Question: V8 Date parser is broken:
'''
> new Date('asd qw 101')
Sat Jan 01 101 00:00:00 GMT+0100 (CET)
'''
I can use fragile regular expression like this:
'''
\d{1,2} (jan|feb|mar|may|jun|jul|aug|sep|oct|nov|dec) \d{1,4}
'''
but it is too fragile. I cannot rely on 'new Date' <URL>.
is there any workaround for broken v8 date parser?
'Date''Date'

<URL>
<URL>
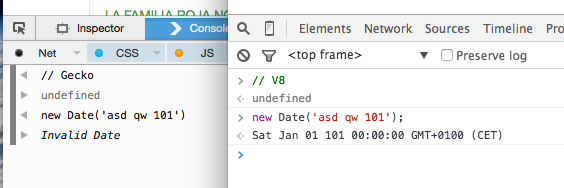
Answer: 'Date' objects are based on a time value that is the number of milliseconds since 1 January, 1970 UTC and have the following constructors
'''
new Date();
new Date(value);
new Date(dateString);
new Date(year, month[, day[, hour[, minutes[, seconds[, milliseconds]]]]]);
'''
From the <URL>,
> in 'new Date(dateString)' is a string value representing a date. The string should be in a
format by the method ( and also a version of ).
Now looking at the <URL> in date.js:
'''
function DateConstructor(year, month, date, hours, minutes, seconds, ms) {
if (!%_IsConstructCall()) {
// ECMA 262 - 15.9.2
return (new $Date()).toString();
}
// ECMA 262 - 15.9.3
var argc = %_ArgumentsLength();
var value;
if (argc == 0) {
value = %DateCurrentTime();
SET_UTC_DATE_VALUE(this, value);
} else if (argc == 1) {
if (IS_NUMBER(year)) {
value = year;
} else if (IS_STRING(year)) {
// Probe the Date cache. If we already have a time value for the
// given time, we re-use that instead of parsing the string again.
var cache = Date_cache;
if (cache.string === year) {
value = cache.time;
} else {
value = DateParse(year); <- DOES NOT RETURN NaN
if (!NUMBER_IS_NAN(value)) {
cache.time = value;
cache.string = year;
}
}
}
...
'''
it looks like 'DateParse()' does not return a NaN for for a string like ''asd qw 101'' and hence the error. You can cross-check the same with 'Date.parse('asd qw 101')' in both [which returns '-58979943000000'] and [which returns a NaN]. 'Sat Jan 01 101 00:00:00' comes when you seed 'new Date()' with a timestamp of -58979943000000(in both browsers)
> is there any workaround for broken v8 date parser?
I wouldnt say V8 date parser is broken. It just tries to satisfy a string against <URL> in the best possible way but so does gecko and both in certain cases.
'new Date('Sun Ma 10 2015')'
Here chrome cannot decide weather 'Ma' stands for 'March' or 'May' and gives an while Firefox doesnt.
You can create your own wrapper around 'Date()' to filter those strings that V8's own parser cannot. However, subclassing built-ins in ECMA-5 is not feasible. In ECMA-6, it will be possible to subclass built-in constructors (Array, Date, and Error) - <URL>
However you can use a more robust regular expression to validate strings against
'''
^(?:(?:31(\/|-|\. |\s)(?:0?[13578]|1[02]|(?:Jan|Mar|May|Jul|Aug|Oct|Dec)))|(?:(?:29|30)(\/|-|\.|\s)(?:0?[1,3-9]|1[0-2]|(?:Jan|Mar|Apr|May|Jun|Jul|Aug|Sep|Oct|Nov|Dec))))(?:(?:1[6-9]|[2-9]\d)?\d{2})$|^(?:29(\/|-|\.|\s)(?:0?2|(?:Feb))(?:(?:(?:1[6-9]|[2-9]\d)?(?:0[48]|[2468][048]|[13579][26])|(?:(?:16|[2468][048]|[3579][26])00))))$|^(?:0?[1-9]|1\d|2[0-8])(\/|-|\.|\s)(?:(?:0?[1-9]|(?:Jan|Feb|Mar|Apr|May|Jun|Jul|Aug|Sep))|(?:1[0-2]|(?:Oct|Nov|Dec)))(?:(?:1[6-9]|[2-9]\d)?\d{2})$
'''

Image generated from <URL>
So, seems like v8 aint broken, it just works differently.
Hope it helps!